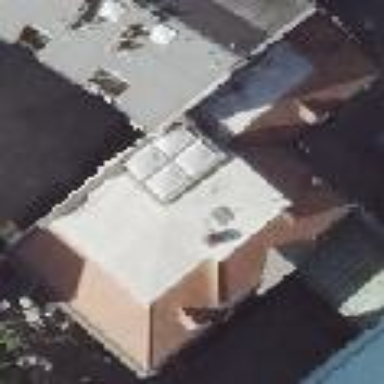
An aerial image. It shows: Office building with maroon roof made of roof tiles.